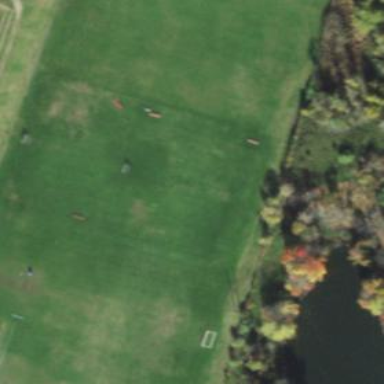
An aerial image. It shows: Soccer pitch for outdoor sports and leisure activities.